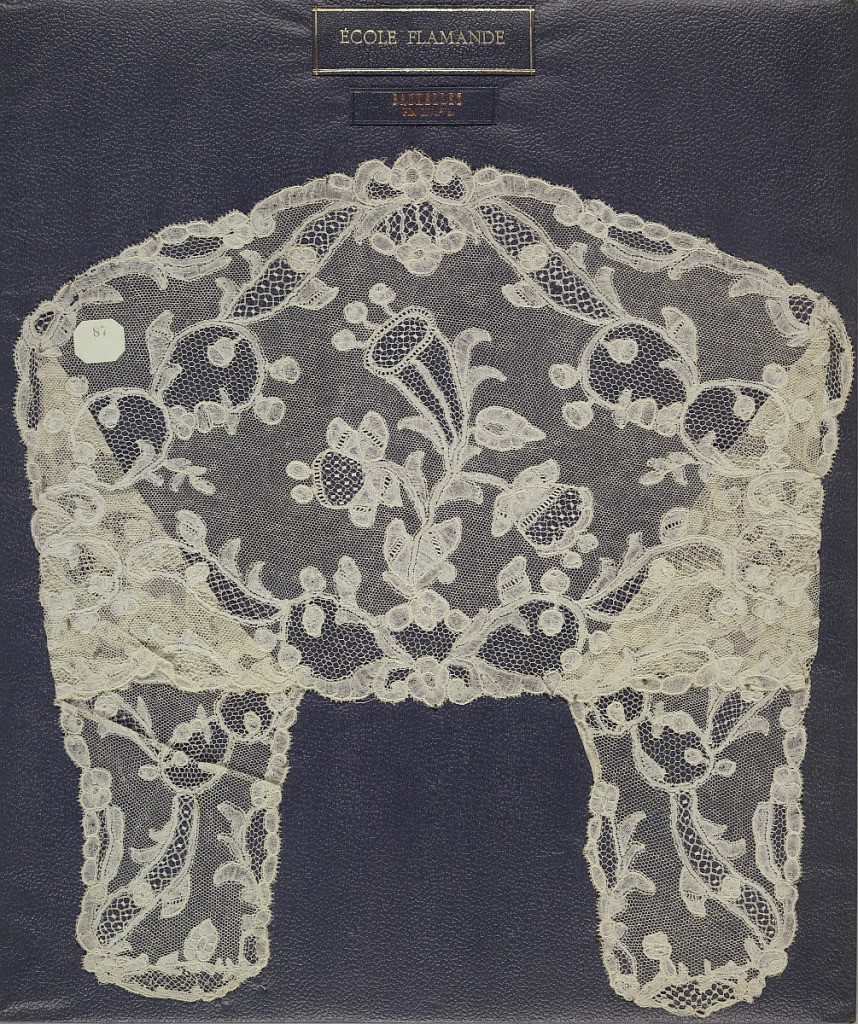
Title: Collar
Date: early 18th century
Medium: Technique: bobbin lace
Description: Bobbin lace collar, growing flowering plant, early 18th century Brussels